Aerial crown-view tile of a tropical tree (Barro Colorado Island, Panama), acquired 20250414:
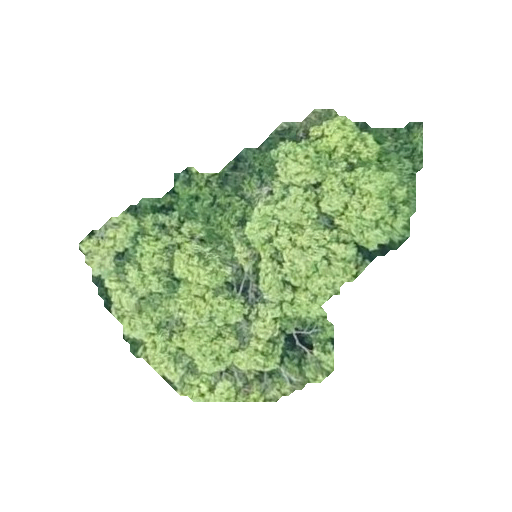
Species: Ocotea leptobotra
GBIF accepted scientific name: Ocotea leptobotra
Crown area: 91.724 m²